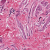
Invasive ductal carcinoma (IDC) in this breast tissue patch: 0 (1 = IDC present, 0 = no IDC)